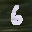
Label: 6